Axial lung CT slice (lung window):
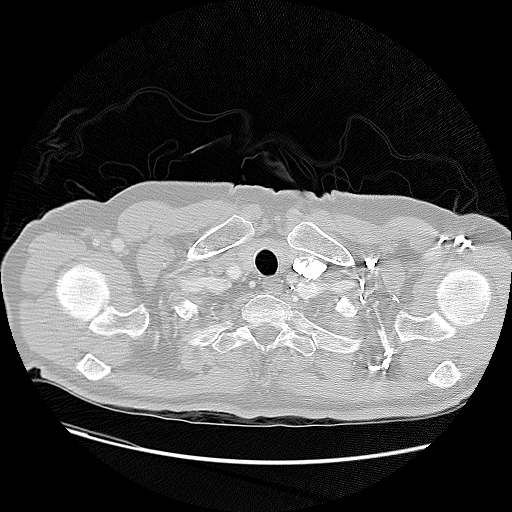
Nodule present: no